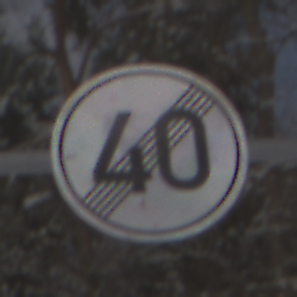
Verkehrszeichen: EndeGeschwindigkeit40
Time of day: MorningAfternoon
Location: Outdoor (Nature)
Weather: PartlyCloudy
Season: Winter
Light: Natural